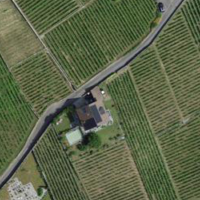
EUNIS habitat code: 24
Species observed at this site:
Stellaria media